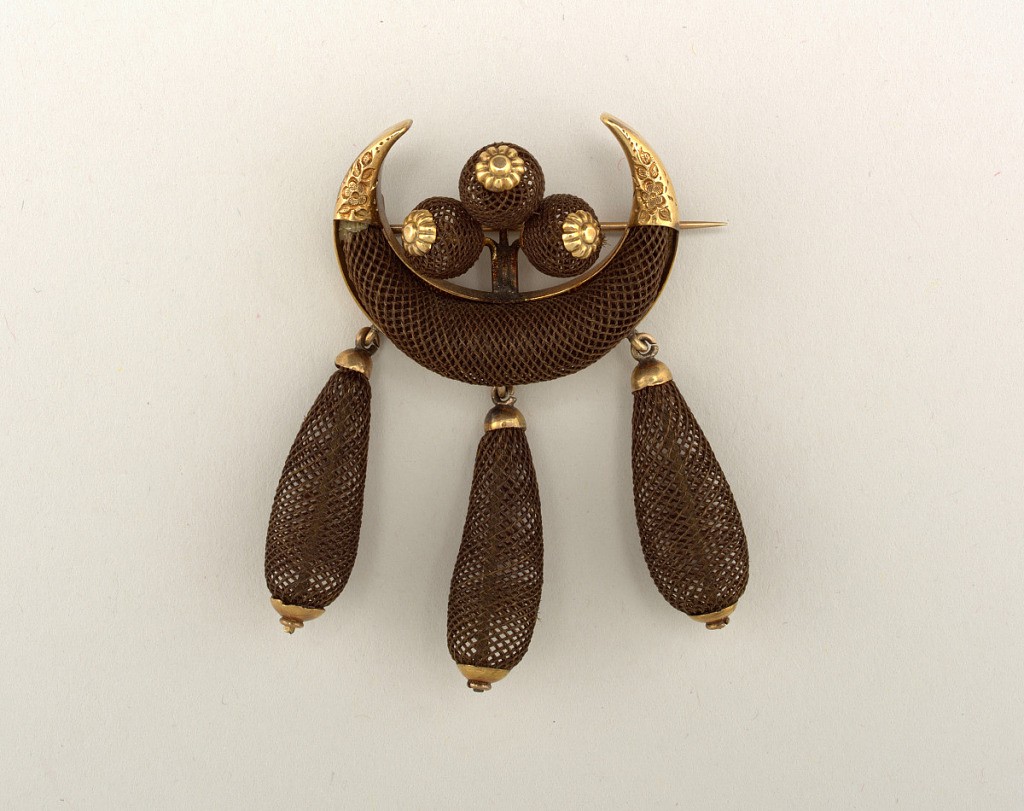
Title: Brooch
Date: ca. 1860–70
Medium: Hair, gold
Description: Brooch consisting of a wide "U" shaped piece made out of woven brown hair capped at the ends with gold. Within the "U" shape are three balls of woven hair; hanging from the "U" are three teardrop shaped pendants of woven brown hair, accented with gold hardware.